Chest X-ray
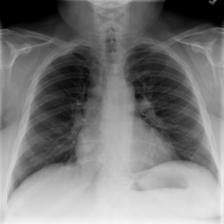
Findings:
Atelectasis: negative
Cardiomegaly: negative
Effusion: negative
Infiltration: negative
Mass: negative
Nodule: negative
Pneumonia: negative
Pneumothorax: negative
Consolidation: negative
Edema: negative
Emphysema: negative
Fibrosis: negative
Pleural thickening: negative
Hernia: negative